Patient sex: F
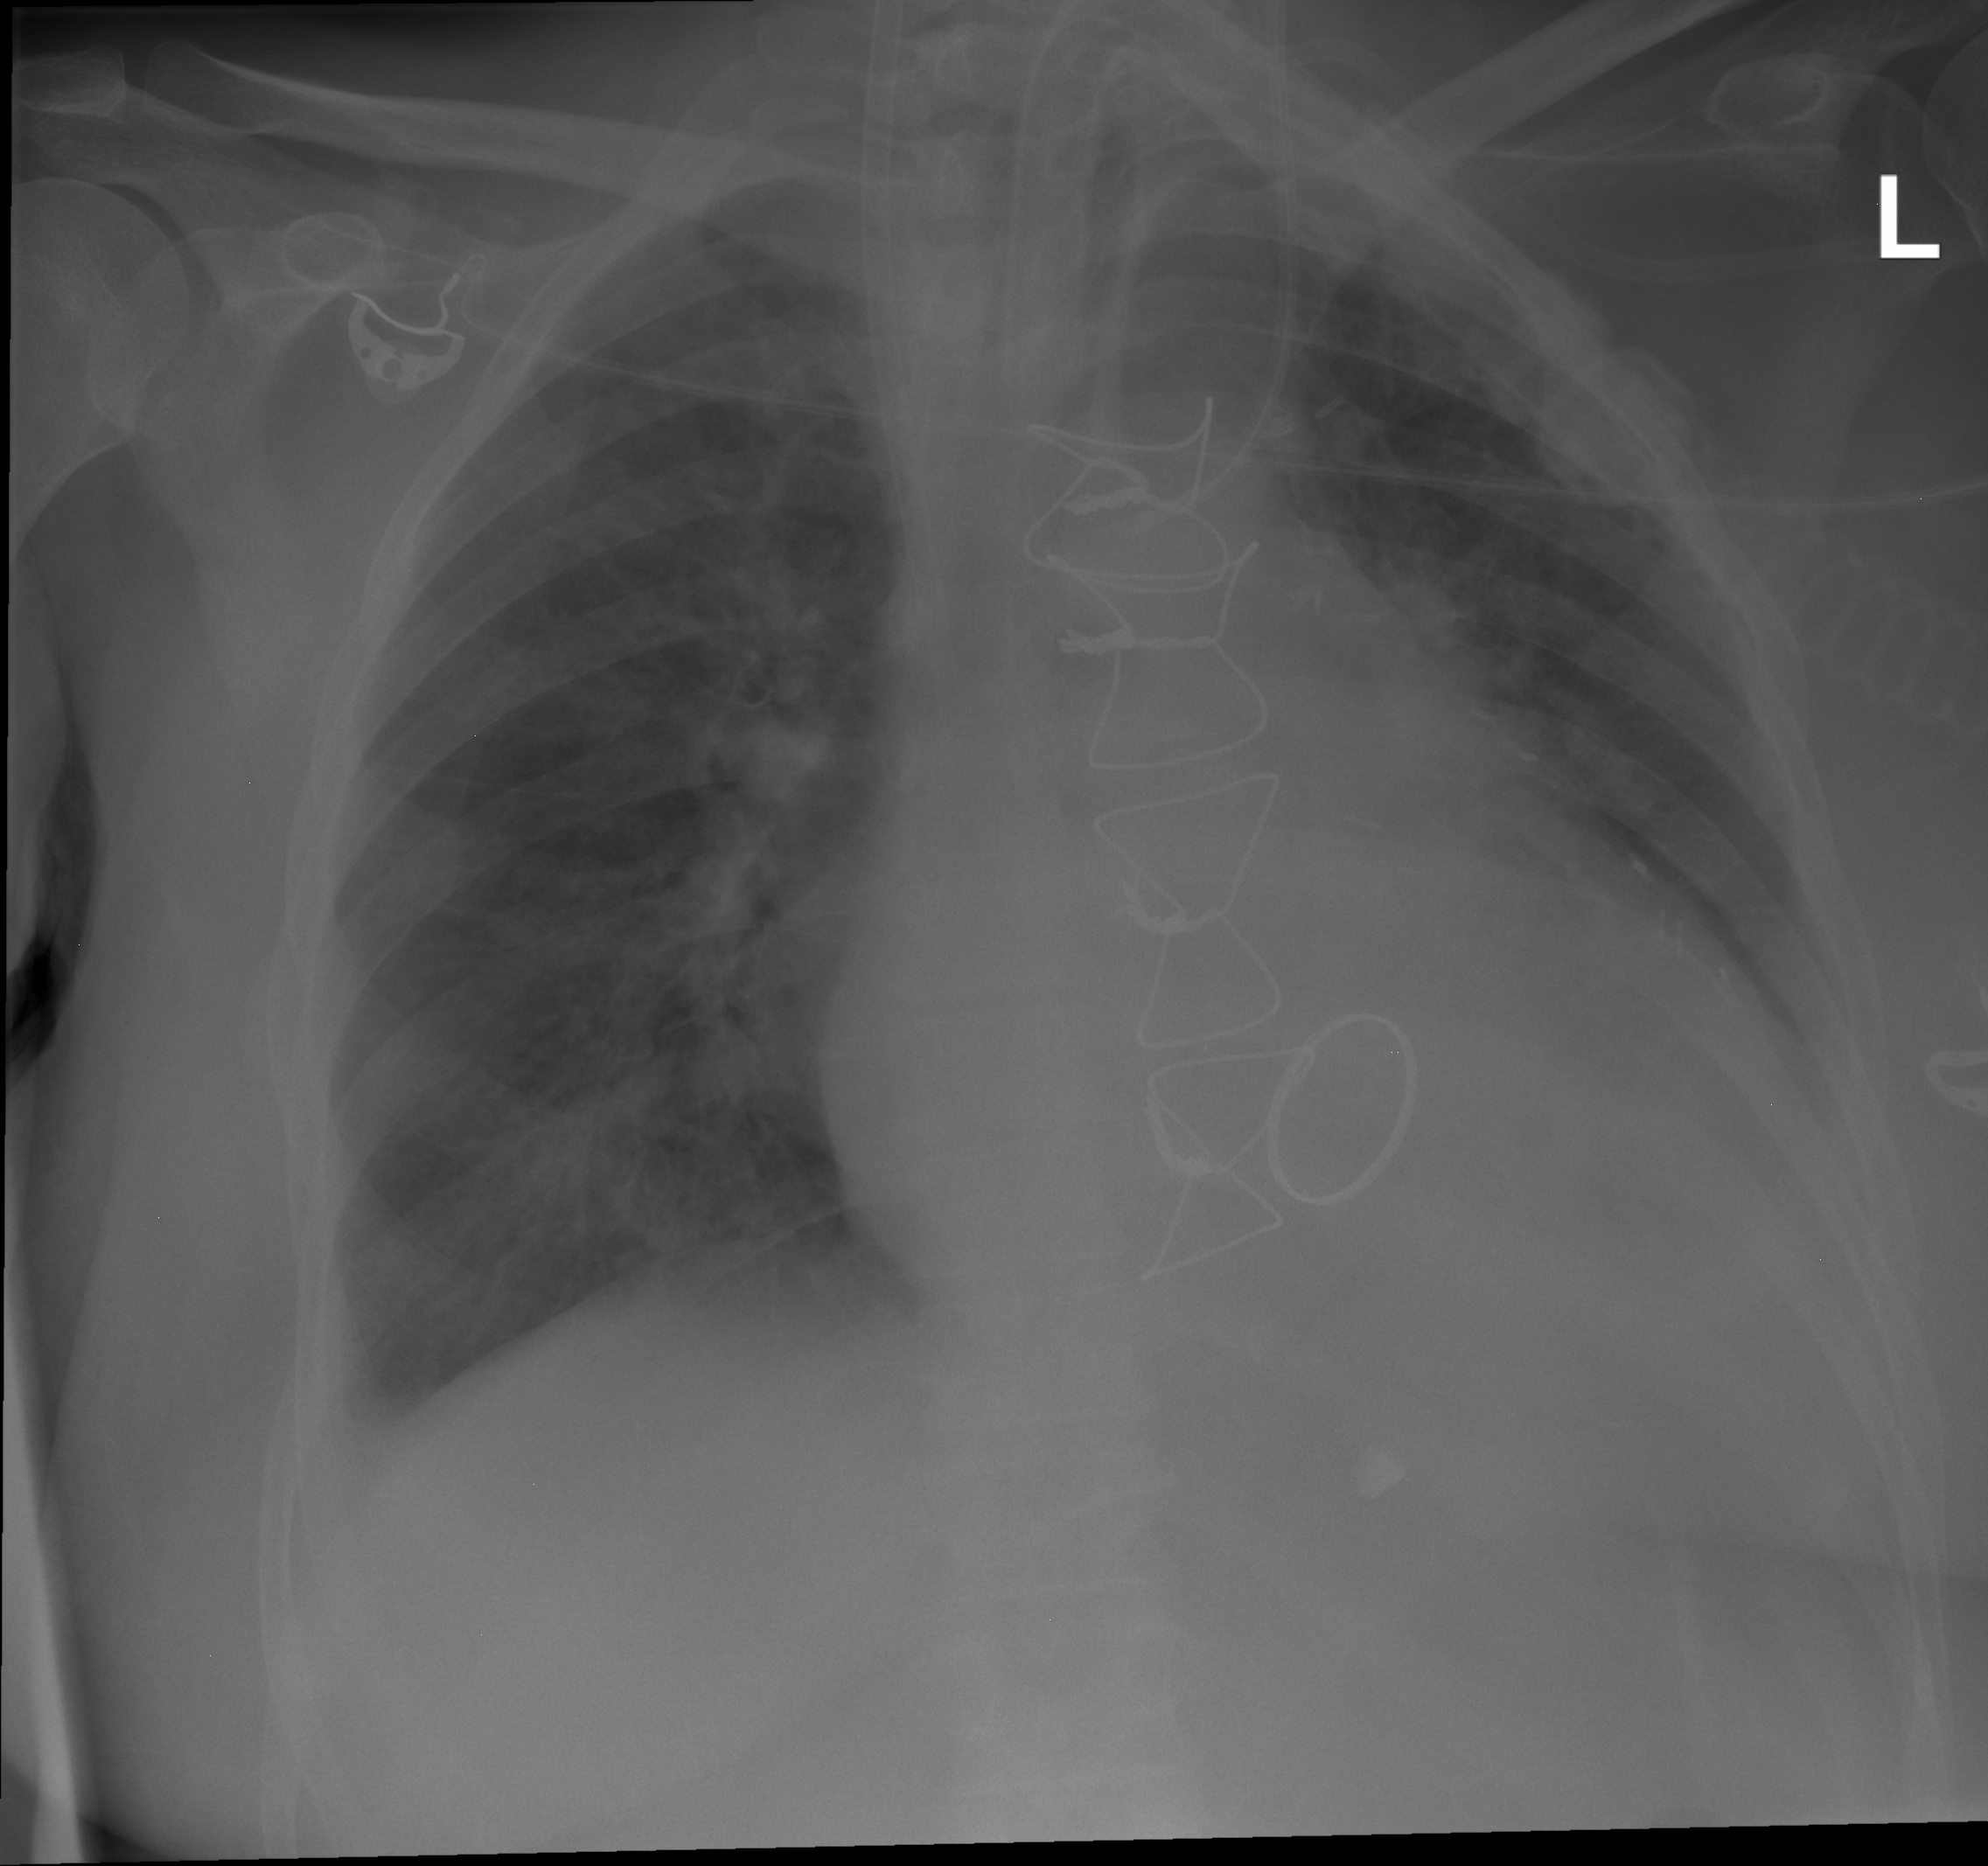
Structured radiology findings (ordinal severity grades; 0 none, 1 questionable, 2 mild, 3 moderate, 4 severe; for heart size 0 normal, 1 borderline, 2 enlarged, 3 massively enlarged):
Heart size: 2
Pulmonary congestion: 2
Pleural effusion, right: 1
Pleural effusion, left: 0
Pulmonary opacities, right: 2
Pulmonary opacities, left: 2
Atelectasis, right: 0
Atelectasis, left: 0